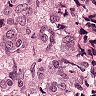
Metastatic tissue present: yes